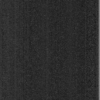
Label: dusty